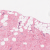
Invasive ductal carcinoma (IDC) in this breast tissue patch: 0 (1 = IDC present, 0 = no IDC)